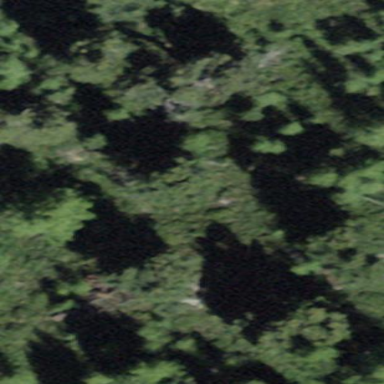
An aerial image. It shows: Mixed leaf woodland.